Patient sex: F
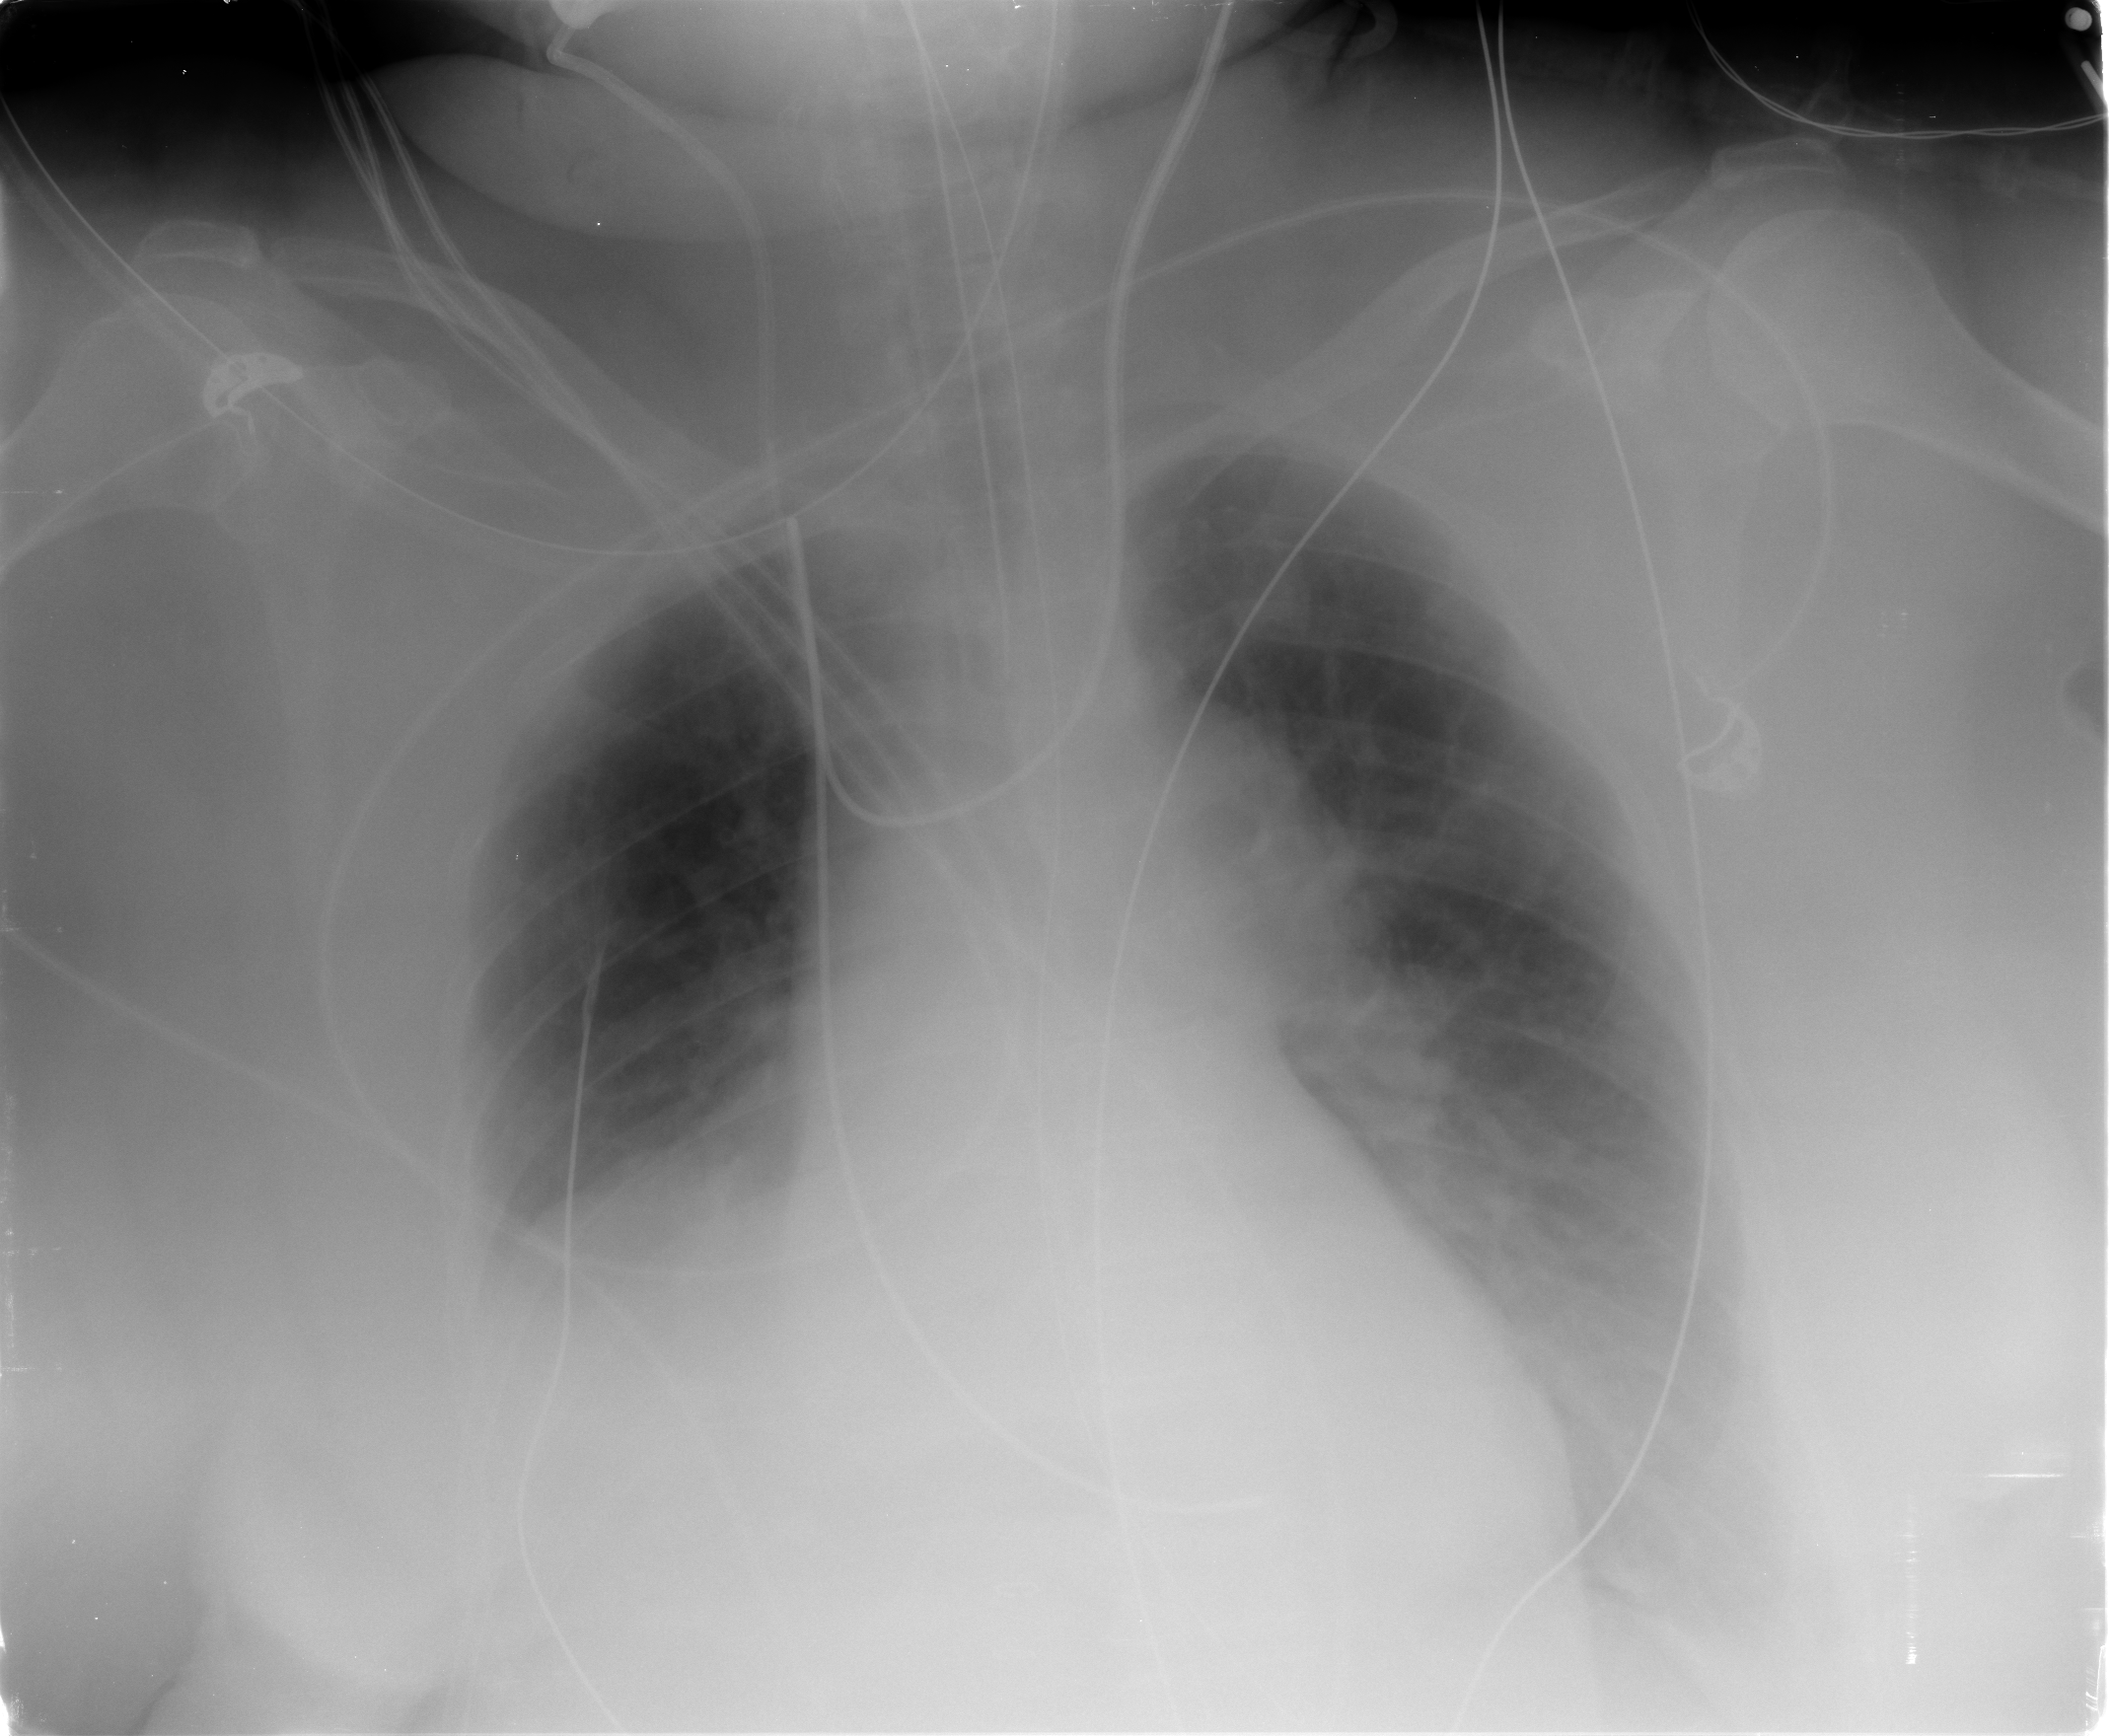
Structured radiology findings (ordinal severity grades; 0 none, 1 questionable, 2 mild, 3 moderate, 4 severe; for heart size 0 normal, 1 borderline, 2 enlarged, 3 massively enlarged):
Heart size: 0
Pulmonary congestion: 0
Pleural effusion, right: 2
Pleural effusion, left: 2
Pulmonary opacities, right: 0
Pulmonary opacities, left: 0
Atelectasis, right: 3
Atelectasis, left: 2